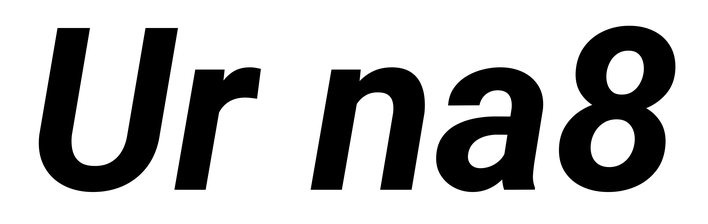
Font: Roboto-Italic_Bold_Italic